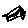
Label: star